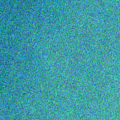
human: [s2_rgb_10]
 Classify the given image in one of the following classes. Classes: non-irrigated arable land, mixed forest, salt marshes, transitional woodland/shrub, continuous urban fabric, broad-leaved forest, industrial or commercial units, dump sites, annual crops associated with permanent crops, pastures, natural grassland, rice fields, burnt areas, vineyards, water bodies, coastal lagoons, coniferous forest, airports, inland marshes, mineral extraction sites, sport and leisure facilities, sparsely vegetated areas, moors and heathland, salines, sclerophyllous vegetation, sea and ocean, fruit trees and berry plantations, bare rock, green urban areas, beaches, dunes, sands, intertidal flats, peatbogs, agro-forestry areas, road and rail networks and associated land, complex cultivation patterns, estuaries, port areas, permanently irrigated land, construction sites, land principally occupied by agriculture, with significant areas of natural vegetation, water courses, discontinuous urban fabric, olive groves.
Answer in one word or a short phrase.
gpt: sea and ocean